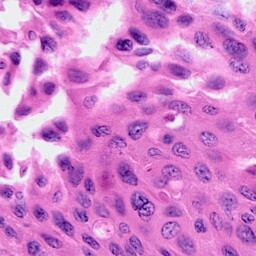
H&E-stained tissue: Cervix